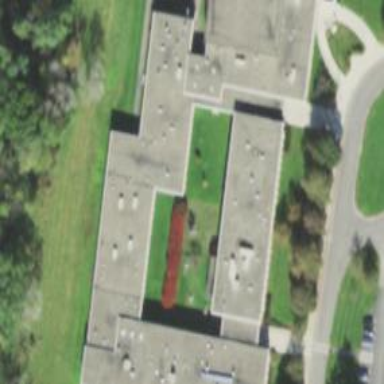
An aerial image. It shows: School.